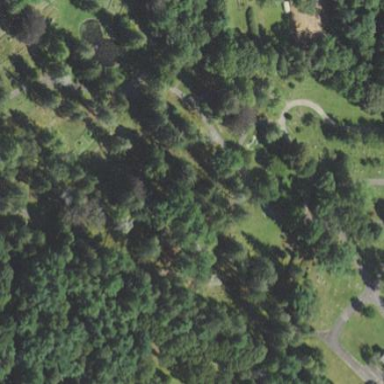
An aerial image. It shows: Cemetery that holds historical significance.